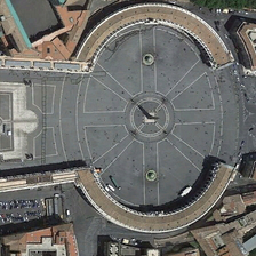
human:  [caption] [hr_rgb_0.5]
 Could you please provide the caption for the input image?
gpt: The round ground is a great field.

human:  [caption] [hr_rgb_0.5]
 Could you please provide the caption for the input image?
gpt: The round ground is a big field.

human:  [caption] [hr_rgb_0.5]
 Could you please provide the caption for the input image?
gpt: A round field is a big field.

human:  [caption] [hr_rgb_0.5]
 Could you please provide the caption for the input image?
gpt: The Round Land is a great field.

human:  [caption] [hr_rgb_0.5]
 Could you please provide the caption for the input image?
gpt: The round ground is a big field.